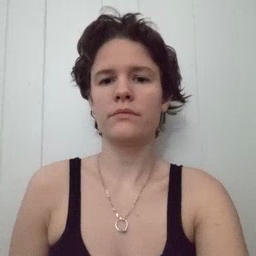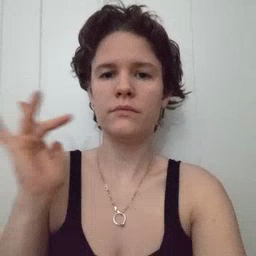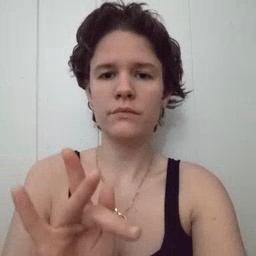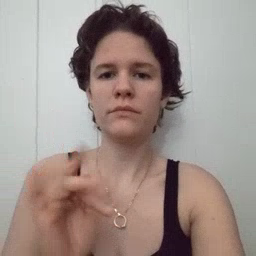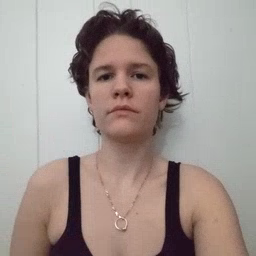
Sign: touch